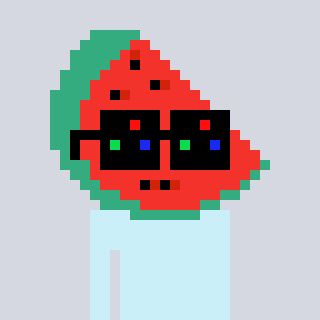
a pixel art character with square black sunglasses, a watermelon-shaped head and a redpinkish-colored body on a cool background